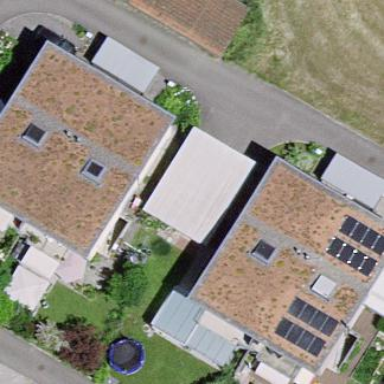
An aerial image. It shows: View of roof of building.